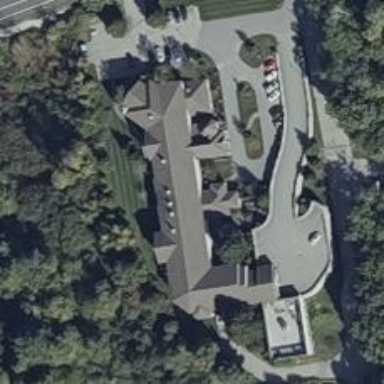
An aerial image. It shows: Healthcare facility.